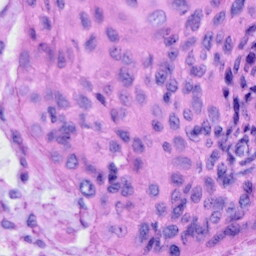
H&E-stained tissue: Cervix